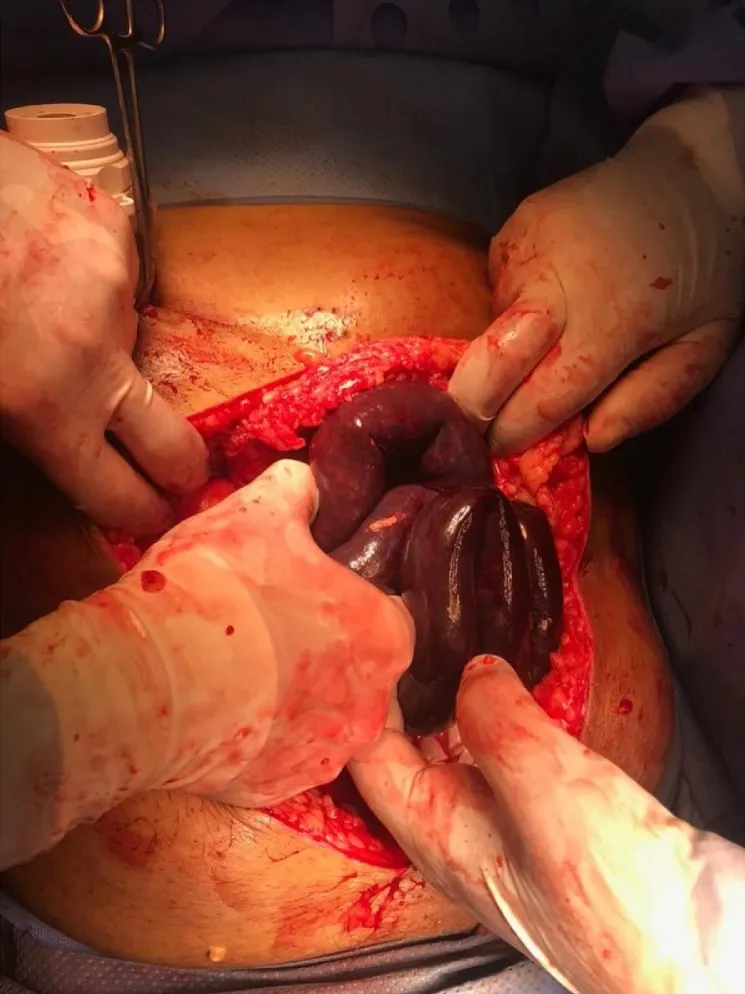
Open abdomen showing extensive small bowel necrosis.
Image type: medical_photograph (other_medical_photograph)